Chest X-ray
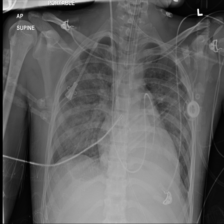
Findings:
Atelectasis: positive
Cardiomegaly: negative
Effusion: negative
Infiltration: positive
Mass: negative
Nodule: negative
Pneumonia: negative
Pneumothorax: negative
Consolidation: negative
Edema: negative
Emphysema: negative
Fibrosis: negative
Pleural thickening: negative
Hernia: negative